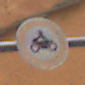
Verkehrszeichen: VerbotKraftraeder
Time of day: Midday
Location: Outdoor (Urban)
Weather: Overcast
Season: NotSpecified
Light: Natural